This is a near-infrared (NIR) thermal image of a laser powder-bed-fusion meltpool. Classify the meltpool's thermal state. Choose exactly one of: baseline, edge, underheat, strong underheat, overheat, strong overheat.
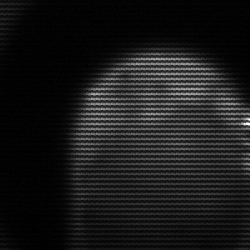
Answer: edge